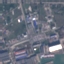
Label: Industrial